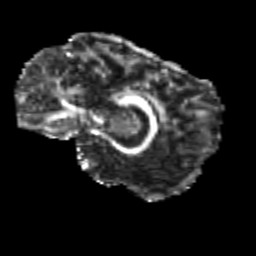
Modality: FA
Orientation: sagittal
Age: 28
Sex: female
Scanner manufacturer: siemens
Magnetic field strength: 3 T
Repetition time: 3.5 s
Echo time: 0.104 s